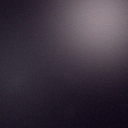
Screen state: off